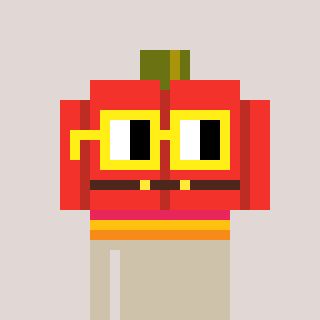
a pixel art character with square yellow glasses, a pumpkin-shaped head and a bege-colored body on a warm background